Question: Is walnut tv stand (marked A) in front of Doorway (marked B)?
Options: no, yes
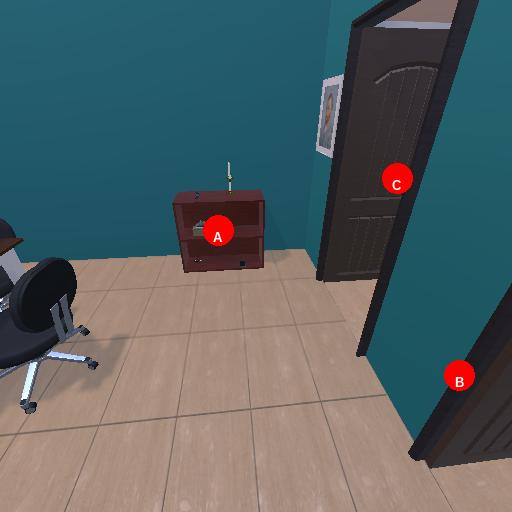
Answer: no